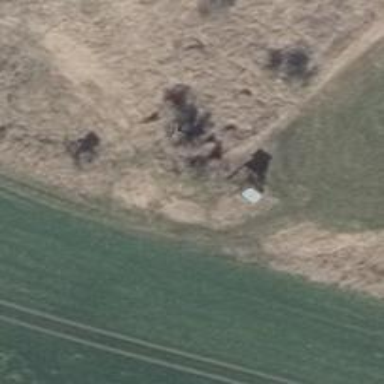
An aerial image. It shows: Hunting stand.